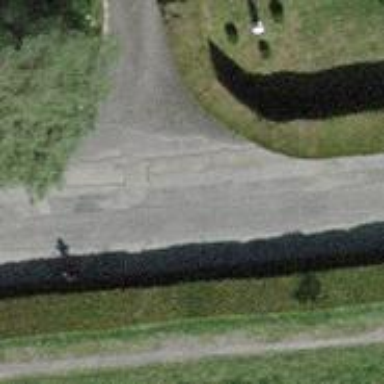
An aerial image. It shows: Alley classified as service road.